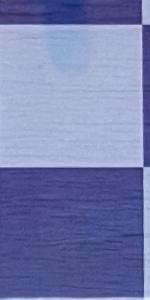
Label: Empty